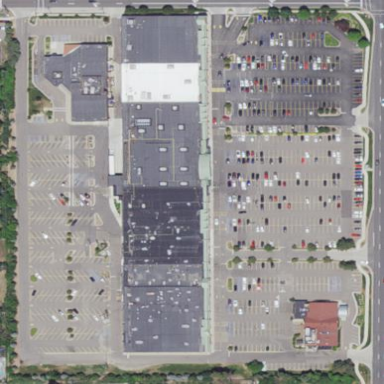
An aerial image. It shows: Retail area.